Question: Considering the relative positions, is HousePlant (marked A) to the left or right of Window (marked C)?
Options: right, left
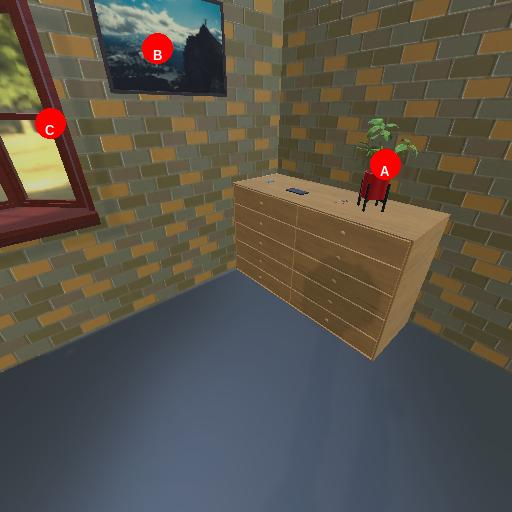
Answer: right